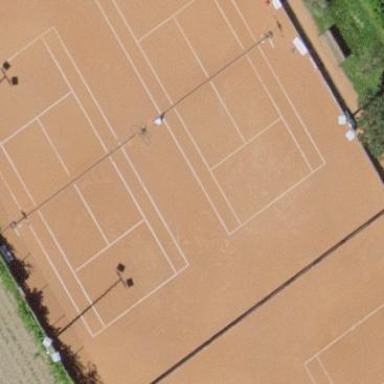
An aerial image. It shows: Tennis court on pitch.